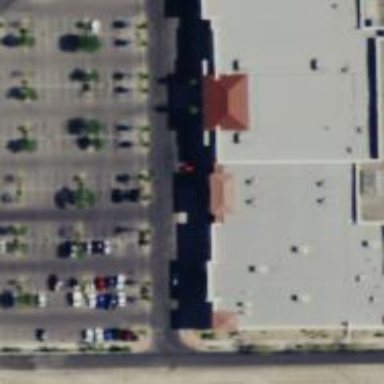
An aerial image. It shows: Retail building.